Field crop: tomato
Growth stage: 1
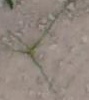
Species: cyperus